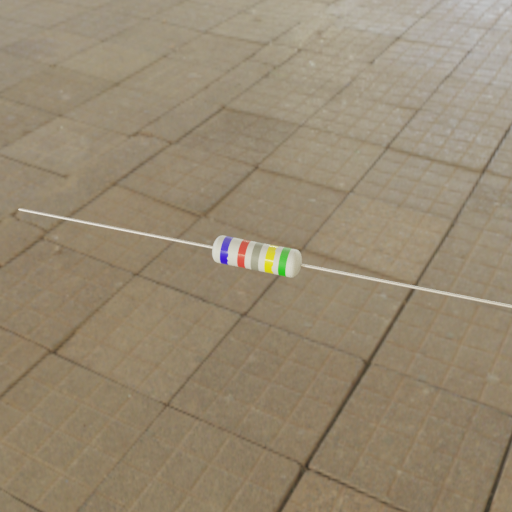
Resistor colour bands (in order): blue, red, gray, yellow, green